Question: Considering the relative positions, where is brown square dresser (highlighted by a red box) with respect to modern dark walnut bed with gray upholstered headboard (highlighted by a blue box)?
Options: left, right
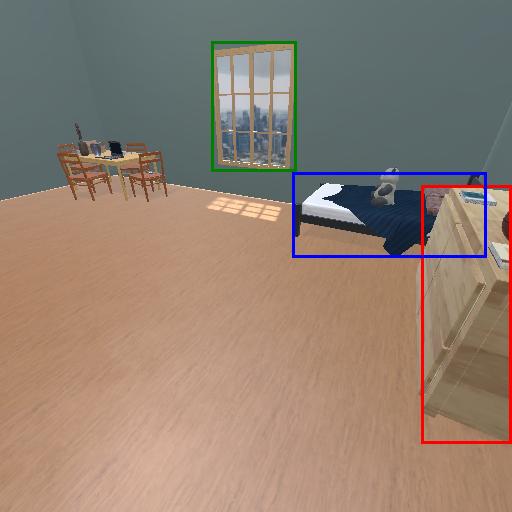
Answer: left